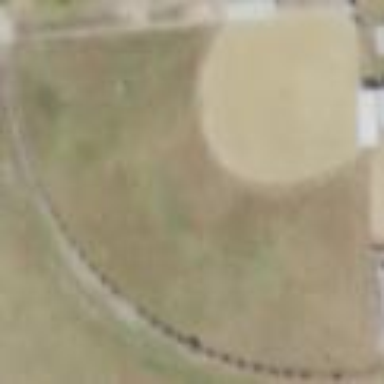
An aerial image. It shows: Baseball pitch for leisure and sports activities.